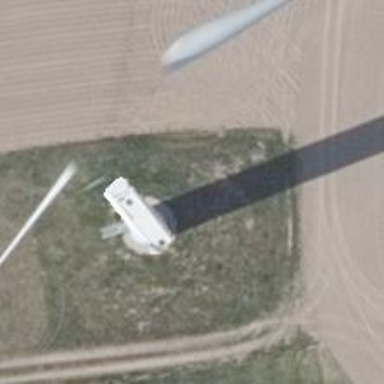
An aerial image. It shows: Wind generator is in the picture.